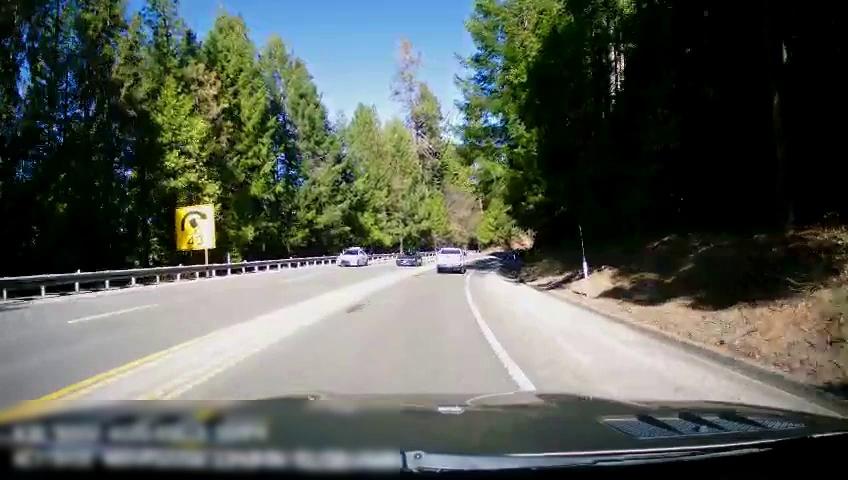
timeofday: Day
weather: Sunny
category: Drivable Space
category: Vehicles | Car
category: Vehicles | Car
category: Vehicles | Truck
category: Lanes | Alternate Lane
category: Lanes | Current Lane
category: Lanes | Current Lane
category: Lanes | Opposite Lane
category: Lanes | Opposite Lane
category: Lanes | Opposite Lane
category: Traffic | Signs